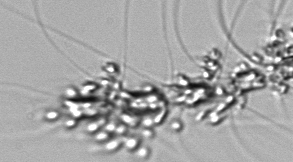
Label: Chaetoceros_didymus_TAG_external_flagellate